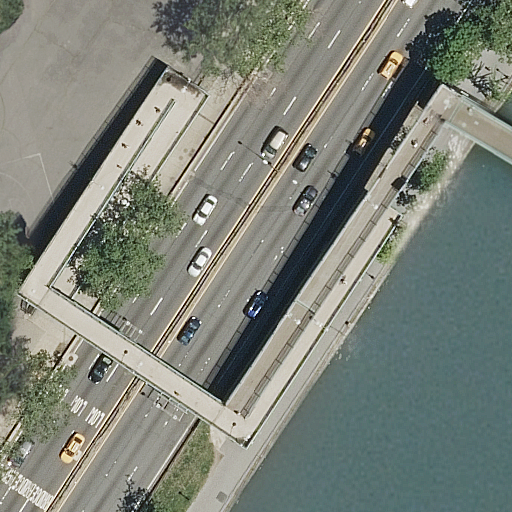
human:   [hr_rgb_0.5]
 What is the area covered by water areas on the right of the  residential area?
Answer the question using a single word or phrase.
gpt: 0m2

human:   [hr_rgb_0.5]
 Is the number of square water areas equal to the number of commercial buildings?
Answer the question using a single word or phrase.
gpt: yes

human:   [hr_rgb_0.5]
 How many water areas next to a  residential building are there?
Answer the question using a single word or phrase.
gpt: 0

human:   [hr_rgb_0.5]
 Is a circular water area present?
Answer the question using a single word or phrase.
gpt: no

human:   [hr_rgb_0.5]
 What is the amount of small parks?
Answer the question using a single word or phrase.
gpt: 0

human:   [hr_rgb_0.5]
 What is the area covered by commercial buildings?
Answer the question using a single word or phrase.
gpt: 0m2

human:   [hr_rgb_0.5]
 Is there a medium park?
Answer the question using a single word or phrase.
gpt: no

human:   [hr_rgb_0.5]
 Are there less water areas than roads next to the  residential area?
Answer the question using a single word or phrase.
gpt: yes

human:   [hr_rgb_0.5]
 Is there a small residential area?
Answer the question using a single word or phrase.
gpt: no

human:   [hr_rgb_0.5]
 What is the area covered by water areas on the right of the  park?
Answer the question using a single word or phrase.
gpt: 0m2

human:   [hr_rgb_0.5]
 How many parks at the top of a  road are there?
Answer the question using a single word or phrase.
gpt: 1

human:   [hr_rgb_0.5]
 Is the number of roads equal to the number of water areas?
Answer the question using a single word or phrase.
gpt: no

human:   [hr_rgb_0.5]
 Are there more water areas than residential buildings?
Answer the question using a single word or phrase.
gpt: yes

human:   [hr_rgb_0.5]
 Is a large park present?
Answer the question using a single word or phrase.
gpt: yes

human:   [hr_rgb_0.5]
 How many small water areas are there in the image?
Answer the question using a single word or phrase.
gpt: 0

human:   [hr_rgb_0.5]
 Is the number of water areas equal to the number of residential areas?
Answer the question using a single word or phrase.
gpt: yes

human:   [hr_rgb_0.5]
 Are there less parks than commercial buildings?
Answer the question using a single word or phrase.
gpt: no

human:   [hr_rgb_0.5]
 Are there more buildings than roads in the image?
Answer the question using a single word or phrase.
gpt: no

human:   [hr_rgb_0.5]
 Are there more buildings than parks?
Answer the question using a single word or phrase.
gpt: no

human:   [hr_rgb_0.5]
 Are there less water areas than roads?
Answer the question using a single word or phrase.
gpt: yes

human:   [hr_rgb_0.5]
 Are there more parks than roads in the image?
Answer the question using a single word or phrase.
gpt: no

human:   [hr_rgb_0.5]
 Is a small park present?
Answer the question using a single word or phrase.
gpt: no

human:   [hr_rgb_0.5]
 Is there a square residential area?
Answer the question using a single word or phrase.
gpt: no

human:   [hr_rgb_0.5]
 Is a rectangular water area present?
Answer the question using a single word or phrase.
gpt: yes

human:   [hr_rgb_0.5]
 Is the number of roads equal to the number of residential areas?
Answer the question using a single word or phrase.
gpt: no

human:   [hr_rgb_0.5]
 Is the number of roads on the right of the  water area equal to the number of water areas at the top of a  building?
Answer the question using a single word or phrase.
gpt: yes

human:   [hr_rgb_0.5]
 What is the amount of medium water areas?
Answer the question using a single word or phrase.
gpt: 0

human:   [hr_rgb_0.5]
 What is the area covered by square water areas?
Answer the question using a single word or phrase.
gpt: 0m2

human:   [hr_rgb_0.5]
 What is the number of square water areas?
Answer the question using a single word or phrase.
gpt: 0

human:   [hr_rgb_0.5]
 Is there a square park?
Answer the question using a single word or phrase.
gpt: no

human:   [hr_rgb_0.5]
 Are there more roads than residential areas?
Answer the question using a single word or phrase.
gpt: yes

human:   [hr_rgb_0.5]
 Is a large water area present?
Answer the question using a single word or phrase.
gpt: yes

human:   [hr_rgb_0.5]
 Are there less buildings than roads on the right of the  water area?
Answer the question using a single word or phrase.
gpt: no

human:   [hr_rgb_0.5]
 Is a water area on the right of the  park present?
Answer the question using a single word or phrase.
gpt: no

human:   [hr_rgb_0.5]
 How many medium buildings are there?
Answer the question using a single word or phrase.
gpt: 0

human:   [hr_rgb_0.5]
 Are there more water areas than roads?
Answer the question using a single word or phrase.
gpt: no